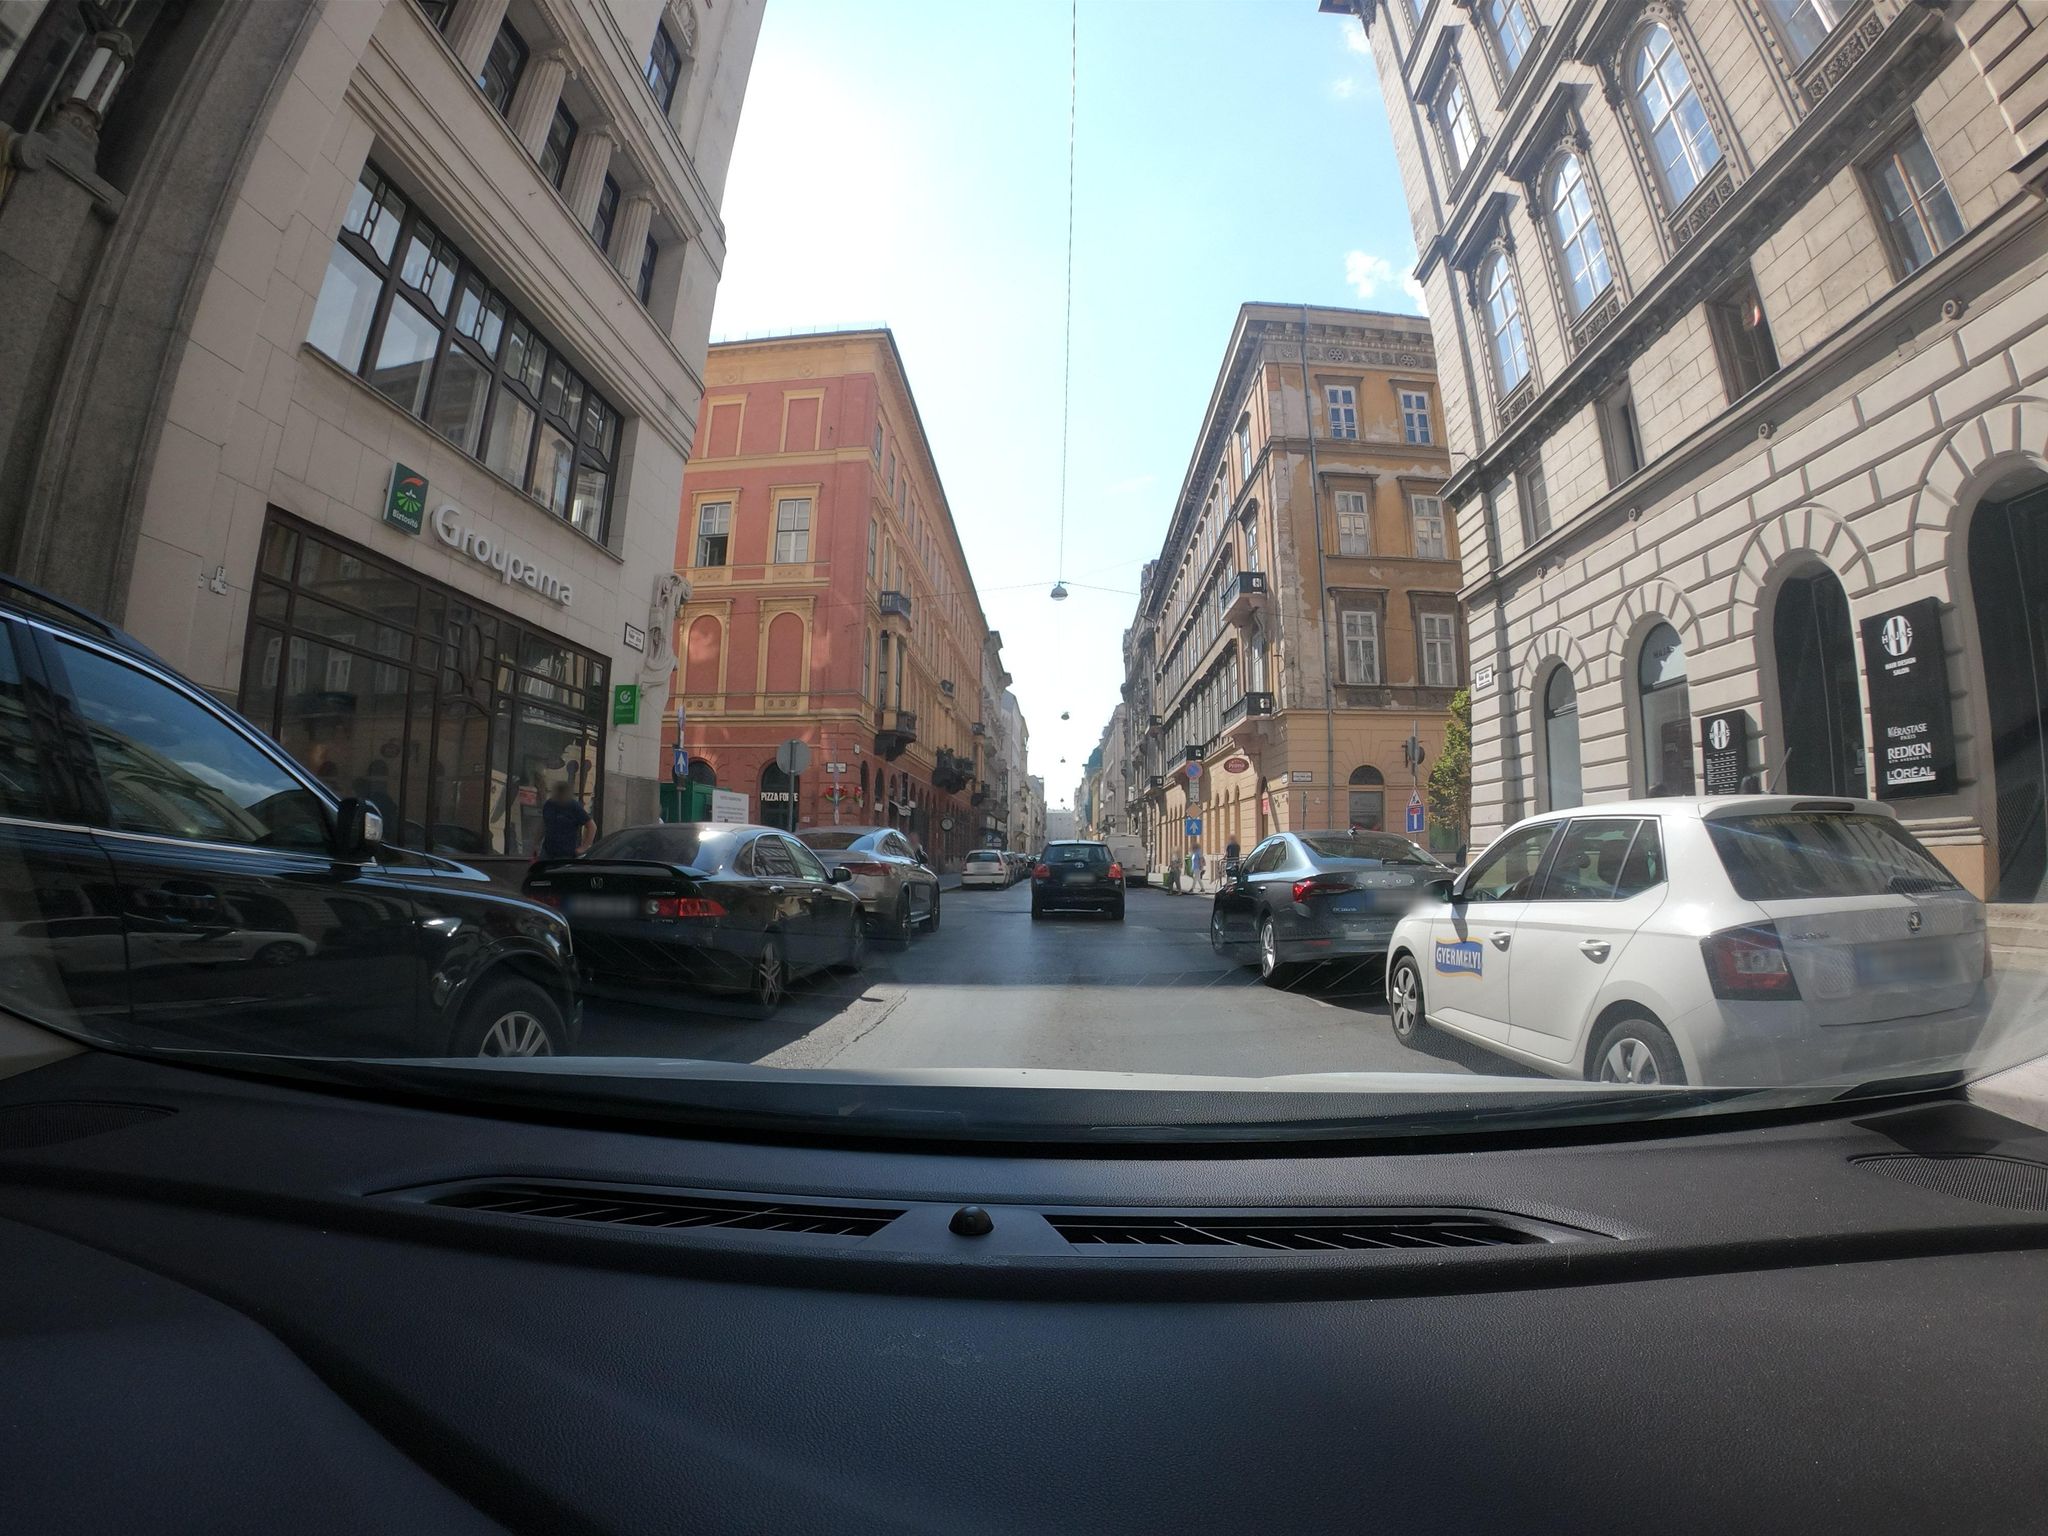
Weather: snowy
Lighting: day
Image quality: good
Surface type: driving surface
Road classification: residential
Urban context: urban centre
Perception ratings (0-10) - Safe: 6.96, Lively: 8.98, Beautiful: 2.46, Boring: 3.38, Depressing: 6.76, Wealthy: 9.05